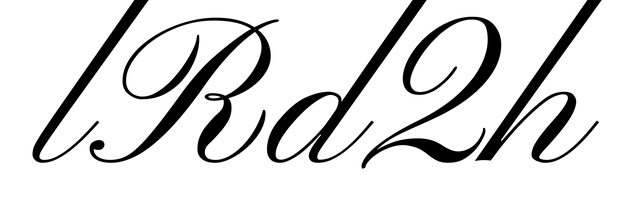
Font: PinyonScript-Regular